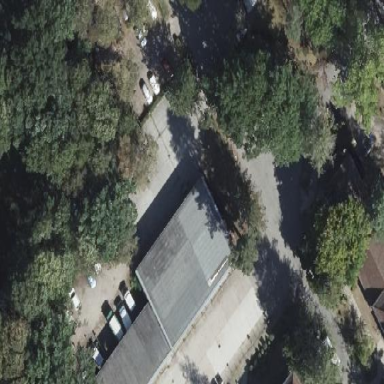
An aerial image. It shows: Garage building.